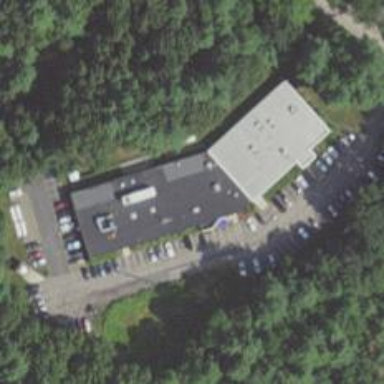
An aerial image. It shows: Veterinary facility.